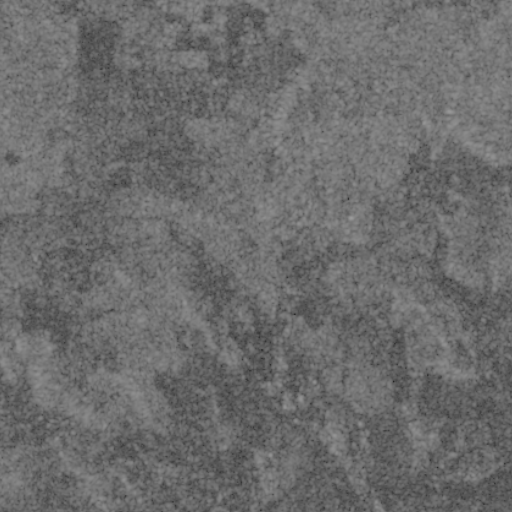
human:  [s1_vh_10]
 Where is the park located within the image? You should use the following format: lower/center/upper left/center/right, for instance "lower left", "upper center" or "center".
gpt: The park is located in the center left of the image.
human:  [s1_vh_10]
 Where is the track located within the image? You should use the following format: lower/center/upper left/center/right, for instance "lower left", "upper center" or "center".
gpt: There is no track in the image.

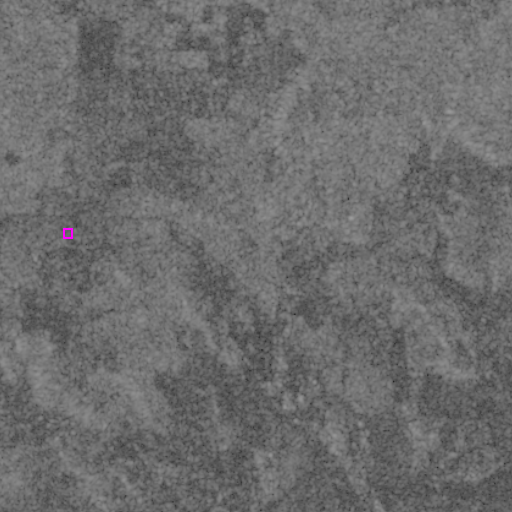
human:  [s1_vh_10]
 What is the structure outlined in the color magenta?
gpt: The structure outlined in magenta is a park.
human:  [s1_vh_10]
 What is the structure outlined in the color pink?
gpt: There is no pink outline.